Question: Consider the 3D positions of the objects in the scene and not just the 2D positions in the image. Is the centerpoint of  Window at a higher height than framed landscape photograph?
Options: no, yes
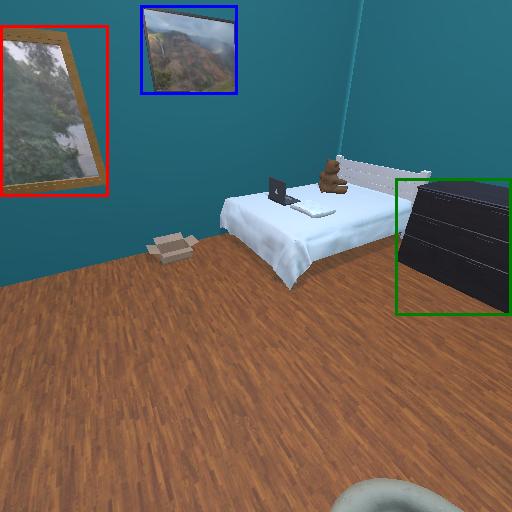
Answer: no